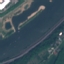
Land use / land cover: River